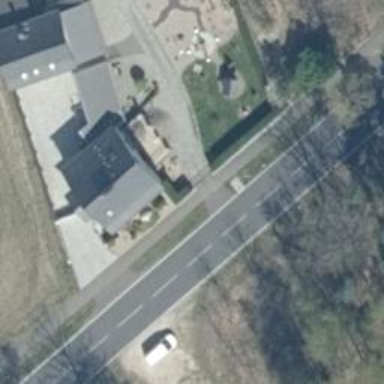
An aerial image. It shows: Asphalt path.